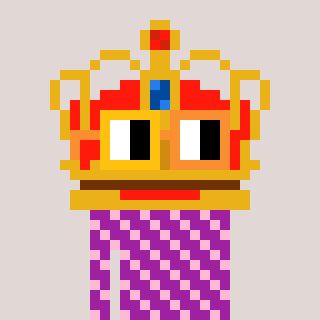
a pixel art character with square yellow and orange glasses, a crown-shaped head and a magenta-colored body on a warm background